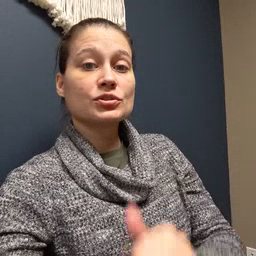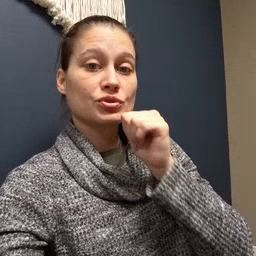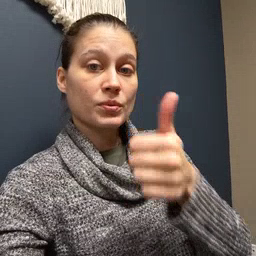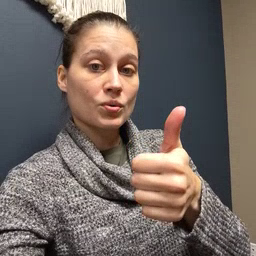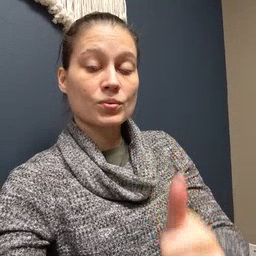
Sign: tomorrow